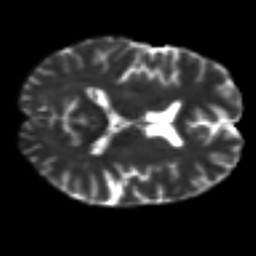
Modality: T2w
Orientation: axial
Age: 37
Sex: male
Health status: ill
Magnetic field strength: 3 T
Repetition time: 9 s
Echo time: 0.093 s